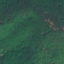
Label: Forest